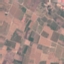
Land use / land cover: PermanentCrop